Question: I want to compare this two function
'''
const string RADIO_ON_SPRITE_NAME = "popup_radiobtn01_on";
const string RADIO_OFF_SPRITE_NAME = "popup_radiobtn01_off";
[SerializeField] UIButton livestream = null;
[SerializeField] UIButton render = null;
public void LiveStreaming()
{
if (livestream.normalSprite == RADIO_OFF_SPRITE_NAME)
{
livestream.normalSprite = RADIO_ON_SPRITE_NAME ;
} else
{
livestream.normalSprite = RADIO_OFF_SPRITE_NAME;
}
}
public void Rendering()
{
if (render.normalSprite == RADIO_OFF_SPRITE_NAME)
{
render.normalSprite = RADIO_ON_SPRITE_NAME;
} else
{
render.normalSprite = RADIO_OFF_SPRITE_NAME;
}
}
'''
What I am trying to do here is that when one checkbox is checked then the other one should not be checked. I'm using the NGUI of Unity by the way and here's an image of what I am trying to do.
Sample image:
.
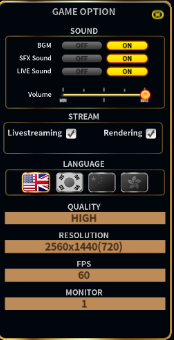
Answer: Solved it
'''
public void LiveStreaming()
{
//livestream.normalSprite = (livestream.normalSprite == RADIO_OFF_SPRITE_NAME) ? RADIO_ON_SPRITE_NAME : RADIO_OFF_SPRITE_NAME;
if (livestream.normalSprite == RADIO_OFF_SPRITE_NAME)
{
livestream.normalSprite = RADIO_ON_SPRITE_NAME;
isChecked = true;
if (isChecked && render.normalSprite == RADIO_ON_SPRITE_NAME)
{
render.normalSprite = RADIO_OFF_SPRITE_NAME;
}
} else
{
livestream.normalSprite = RADIO_OFF_SPRITE_NAME;
isChecked = false;
if (!isChecked && render.normalSprite == RADIO_OFF_SPRITE_NAME)
{
render.normalSprite = RADIO_ON_SPRITE_NAME;
}
}
}
public void Rendering()
{
//render.normalSprite = (render.normalSprite == RADIO_OFF_SPRITE_NAME) ? RADIO_ON_SPRITE_NAME : RADIO_OFF_SPRITE_NAME;
if (render.normalSprite == RADIO_OFF_SPRITE_NAME)
{
render.normalSprite = RADIO_ON_SPRITE_NAME;
isChecked = true;
if (isChecked && livestream.normalSprite == RADIO_ON_SPRITE_NAME)
{
livestream.normalSprite = RADIO_OFF_SPRITE_NAME;
}
} else
{
render.normalSprite = RADIO_OFF_SPRITE_NAME;
isChecked = false;
if (!isChecked && livestream.normalSprite == RADIO_OFF_SPRITE_NAME)
{
livestream.normalSprite = RADIO_ON_SPRITE_NAME;
}
}
}
'''